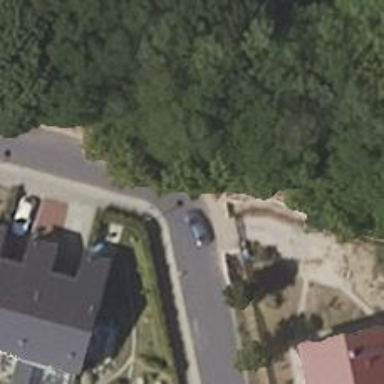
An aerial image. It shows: Residential road with asphalt surface.